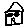
Label: house